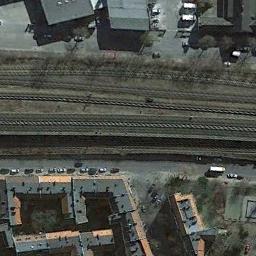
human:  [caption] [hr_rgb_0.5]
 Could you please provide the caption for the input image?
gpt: There are many trees in the middle of the two railways .

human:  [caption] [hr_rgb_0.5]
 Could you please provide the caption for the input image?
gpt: These railways are flanked by some buildings .

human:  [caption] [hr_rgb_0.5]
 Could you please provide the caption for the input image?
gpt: The railway is next to some houses .

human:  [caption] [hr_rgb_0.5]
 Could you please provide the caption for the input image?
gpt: Many buildings of different shapes and sizes are beside the railway .

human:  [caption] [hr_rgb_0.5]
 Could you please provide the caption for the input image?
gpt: There are some buildings beside the railway .